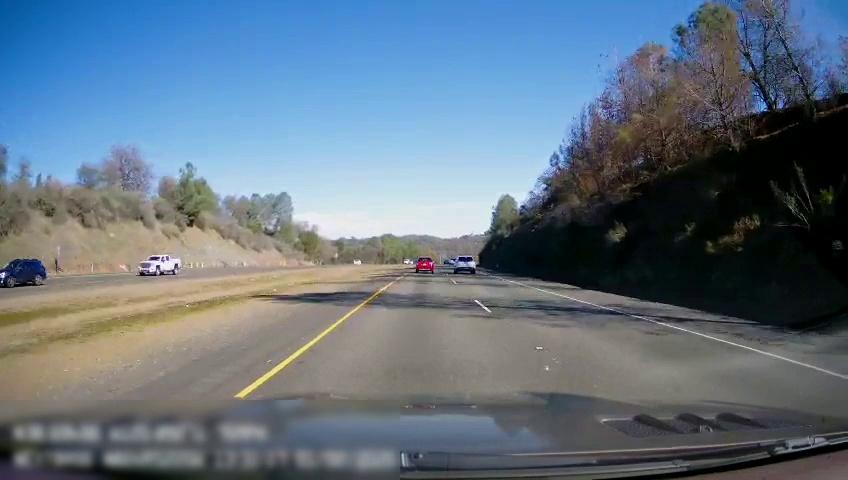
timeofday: Day
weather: Sunny
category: Drivable Space
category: Drivable Space
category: Vehicles | SUV
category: Vehicles | Truck
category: Vehicles | Car
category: Vehicles | SUV
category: Vehicles | SUV
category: Lanes | Current Lane
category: Lanes | Current Lane
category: Lanes | Alternate Lane